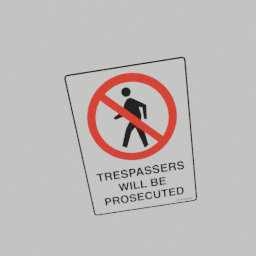
Label: decoration